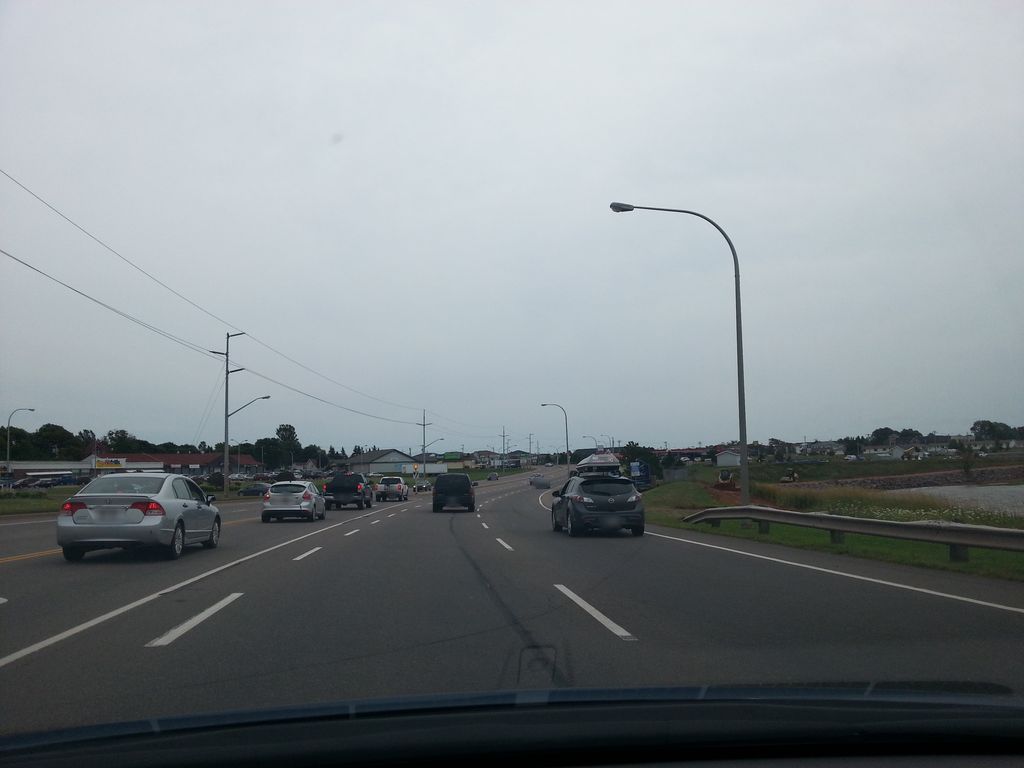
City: charlottetown